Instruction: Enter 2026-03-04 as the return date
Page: home
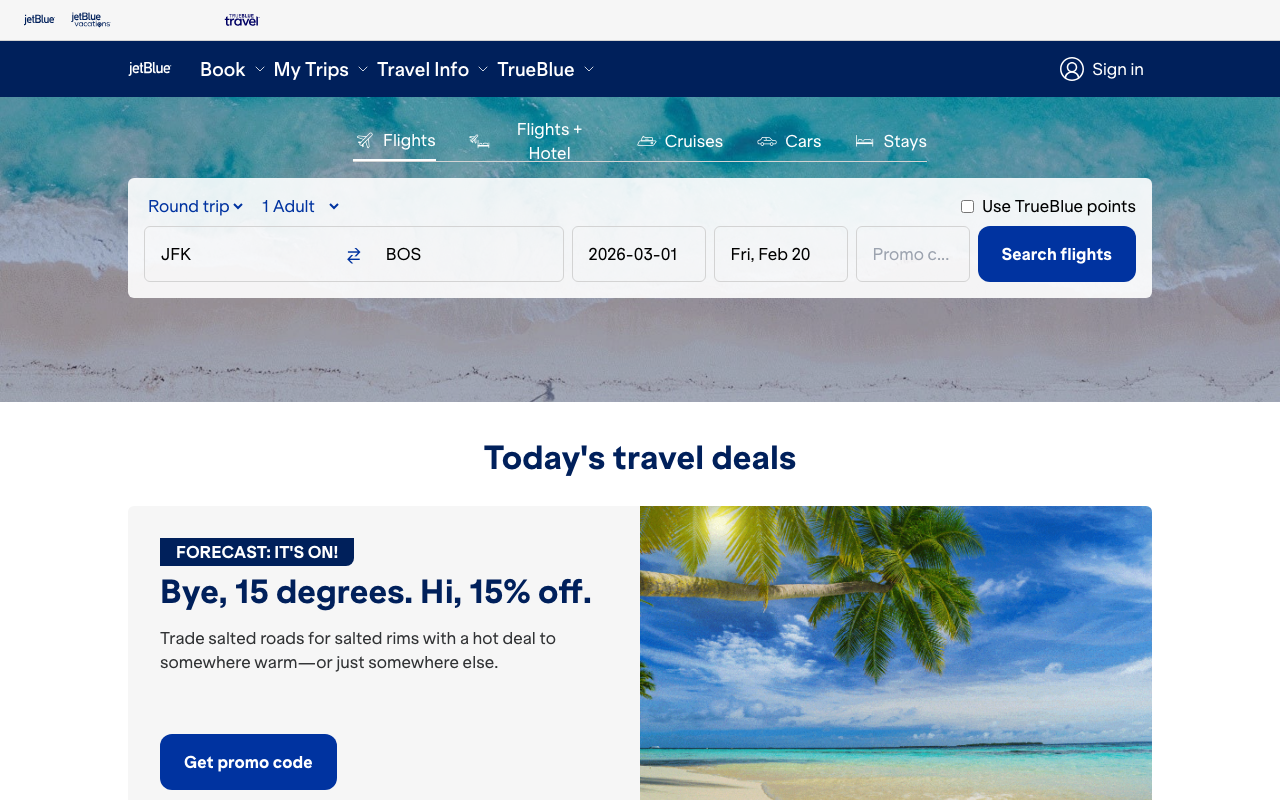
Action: type